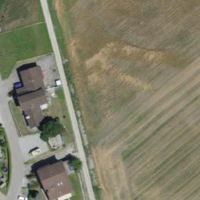
EUNIS habitat code: 52
Species observed at this site:
Prunus spinosa